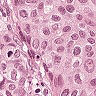
Metastatic tissue present: yes